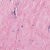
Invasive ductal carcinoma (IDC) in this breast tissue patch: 0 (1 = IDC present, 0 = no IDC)